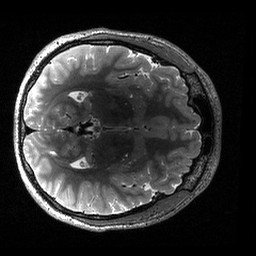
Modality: T2w
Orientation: axial
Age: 29
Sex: male
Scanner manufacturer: siemens
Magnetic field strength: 3 T
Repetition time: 3.2 s
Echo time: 0.564 s